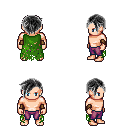
a pixel art fantasy rpg character, male body template, human, light skin, green tattered cape, magenta pants, gray pixie cut hairstyle, leather bracers, four views (front, back, left, right), 2x2 character sprite sheet, small pixel art, hard edges, no anti-aliasing